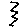
Label: zigzag